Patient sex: M
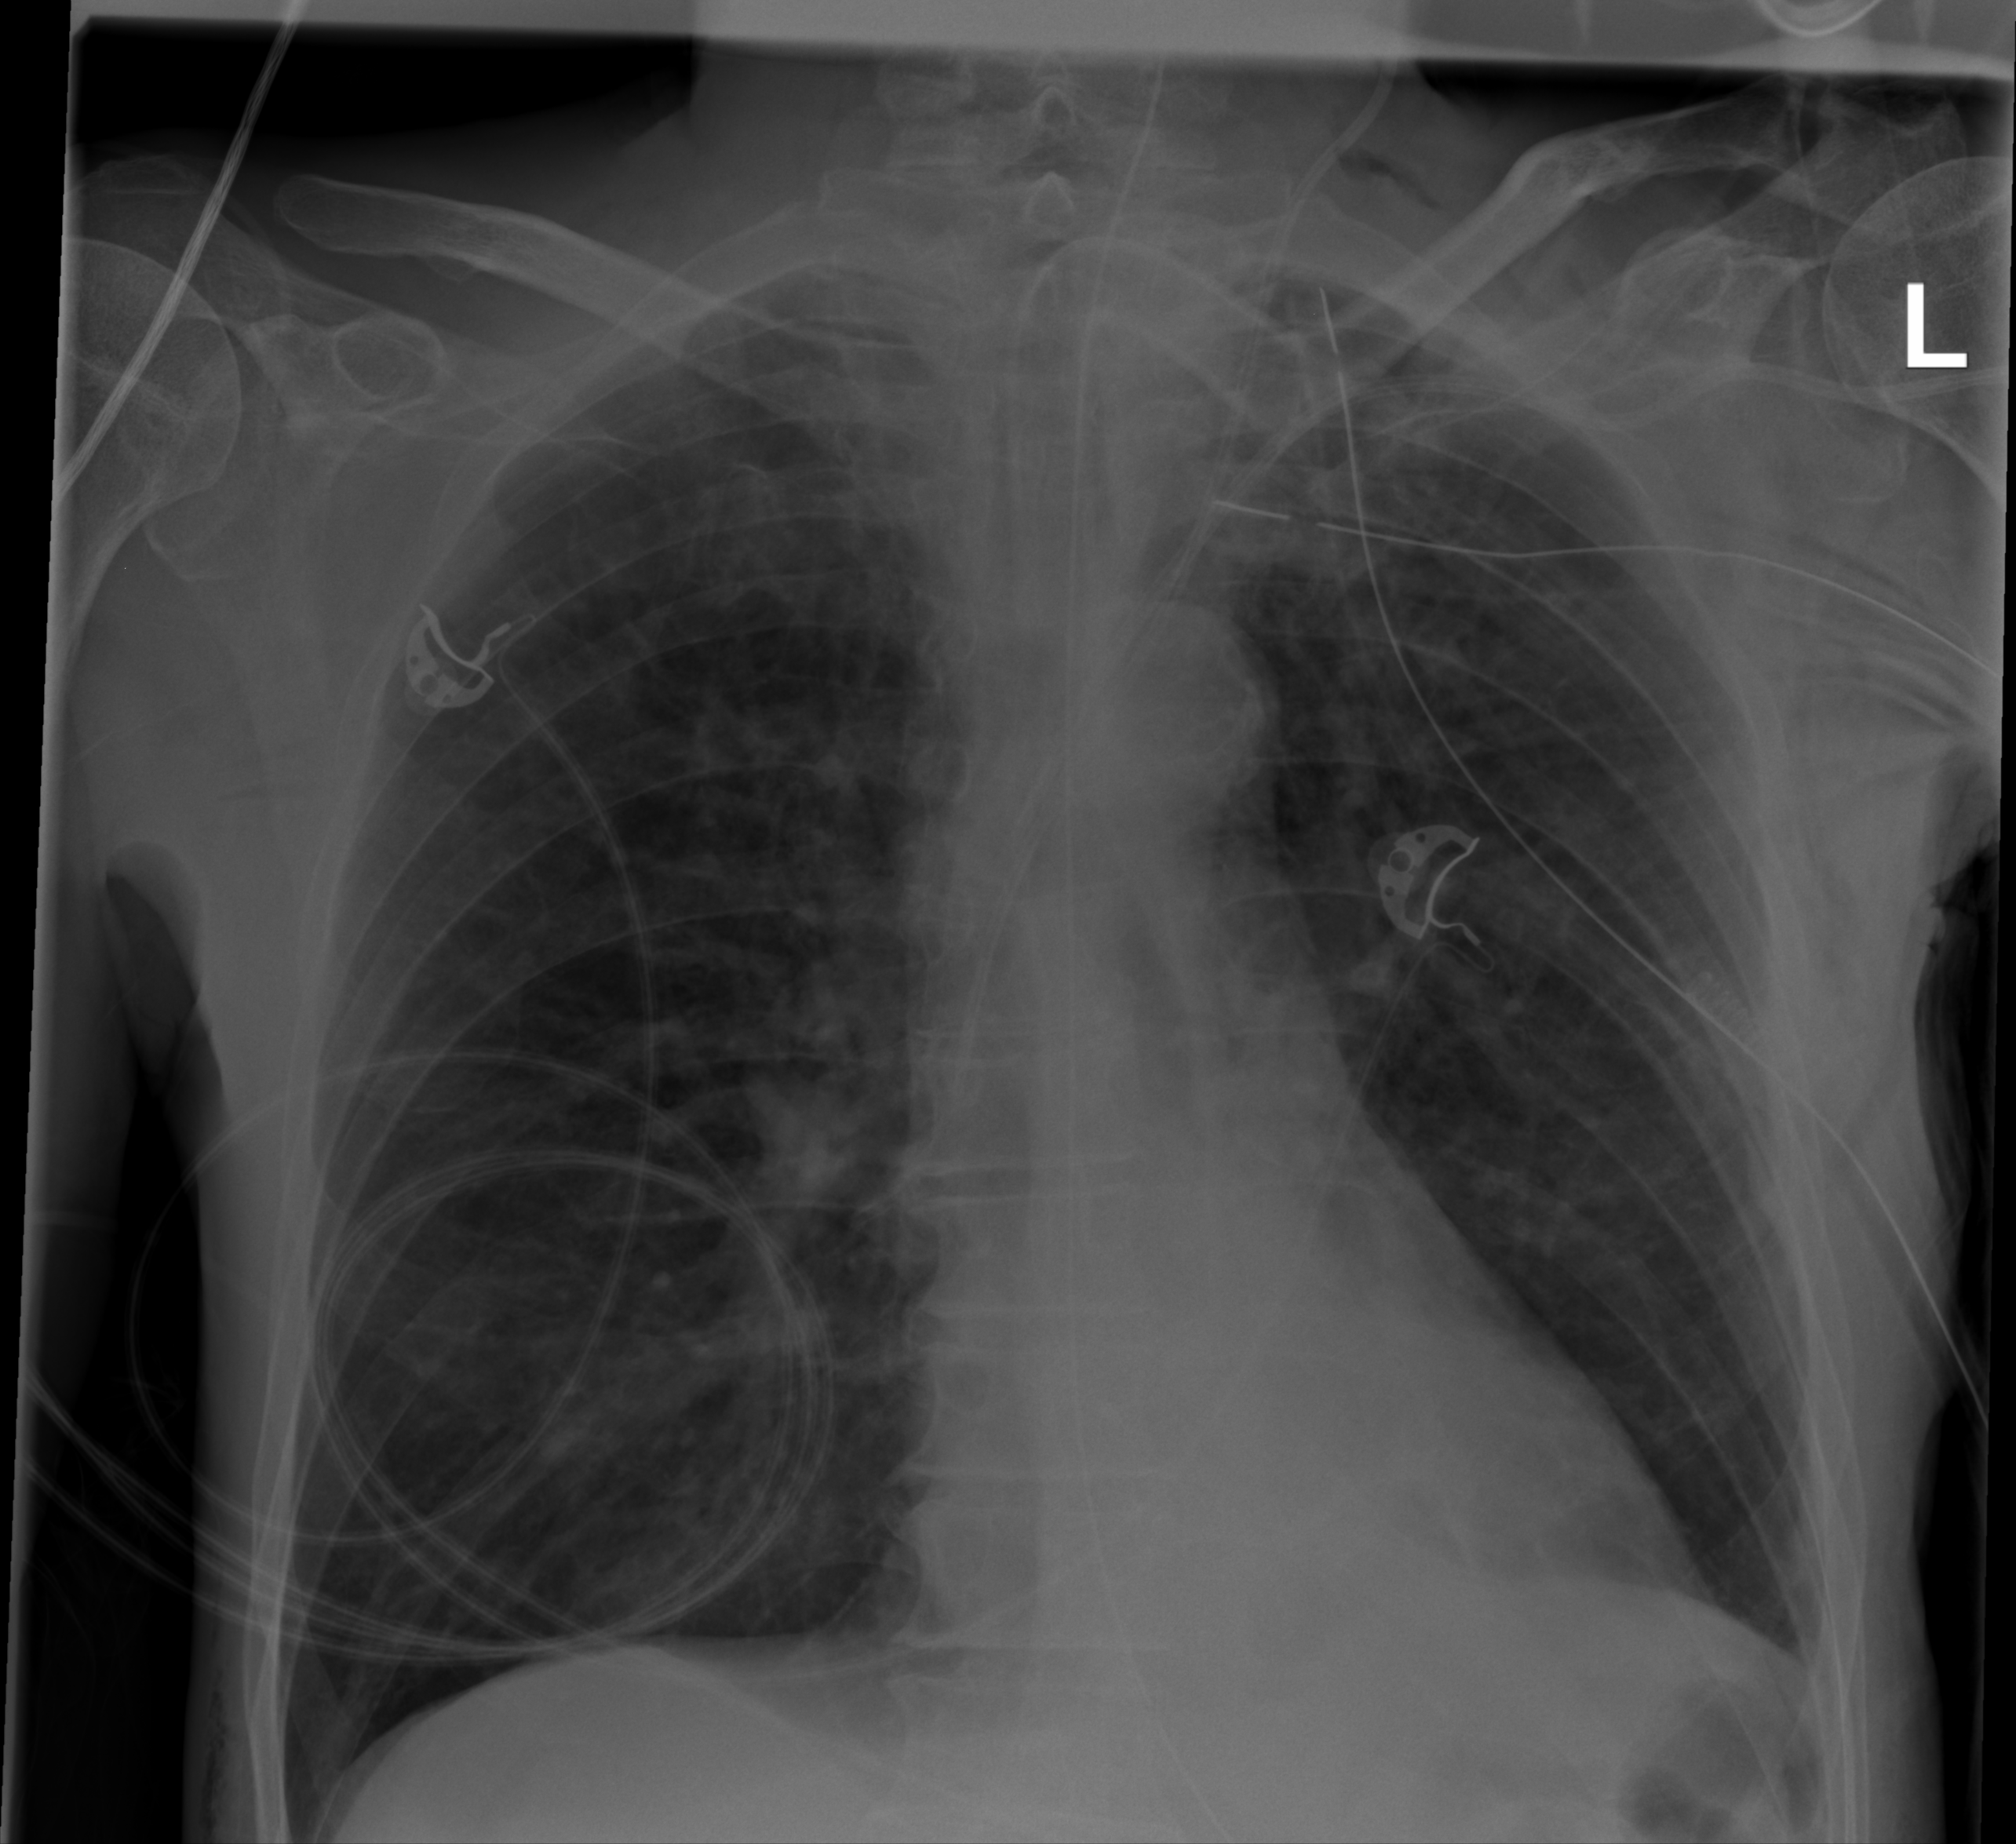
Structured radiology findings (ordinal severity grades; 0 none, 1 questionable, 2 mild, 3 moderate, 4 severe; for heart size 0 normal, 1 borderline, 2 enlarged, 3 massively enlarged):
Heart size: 0
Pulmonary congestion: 0
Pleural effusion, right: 0
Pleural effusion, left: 1
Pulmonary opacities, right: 0
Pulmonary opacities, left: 0
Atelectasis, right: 0
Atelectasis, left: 0